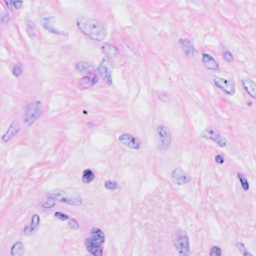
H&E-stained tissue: Breast